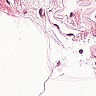
Metastatic tissue present: no